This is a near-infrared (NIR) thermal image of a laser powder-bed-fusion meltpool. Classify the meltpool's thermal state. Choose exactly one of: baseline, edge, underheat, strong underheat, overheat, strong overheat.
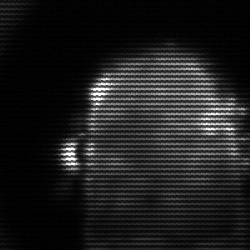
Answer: baseline